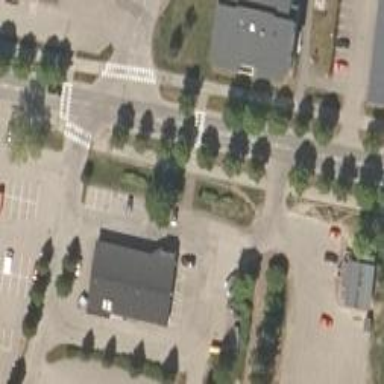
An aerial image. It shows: Asphalt cycleway with zebra crossing for cyclists.